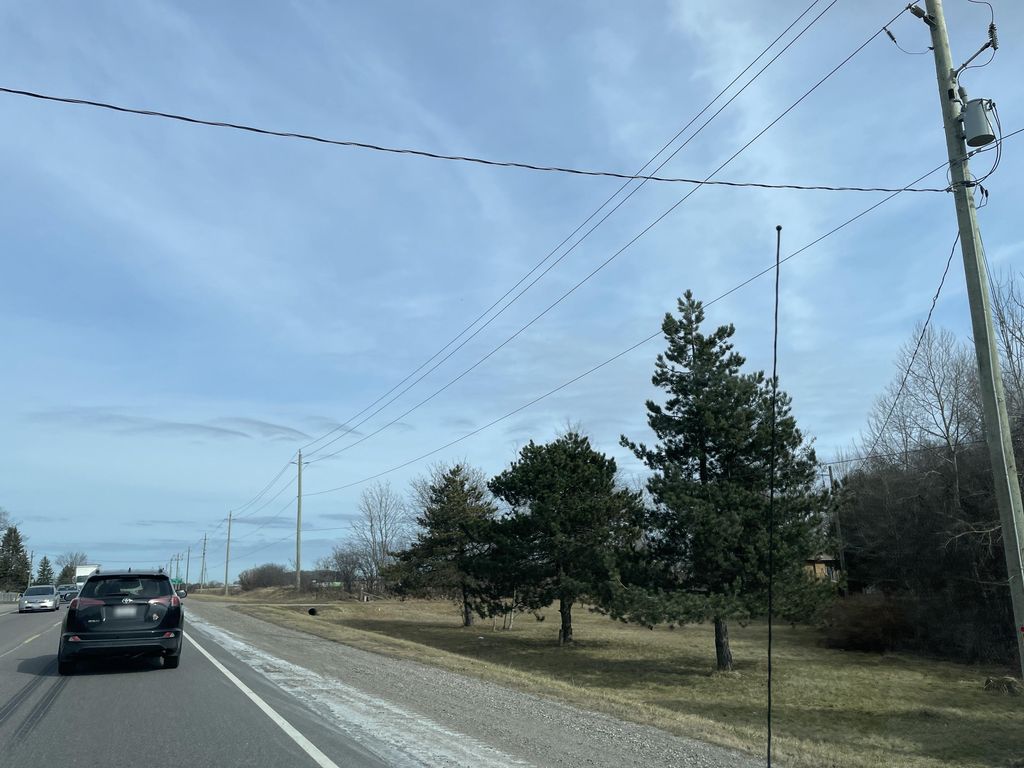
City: kitchener-waterloo